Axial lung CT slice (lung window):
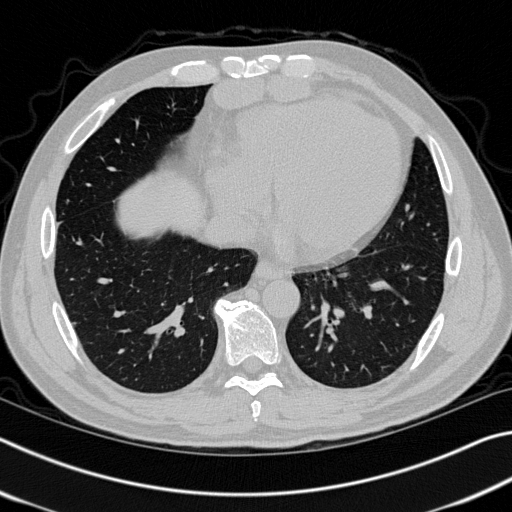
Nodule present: yes
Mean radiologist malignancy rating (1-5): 2.5